Interaction volume radius: 5 \u00c5
Interaction volume height: 10 \u00c5
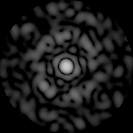
Disorder parameter: 0.8589